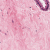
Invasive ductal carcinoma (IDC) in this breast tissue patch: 0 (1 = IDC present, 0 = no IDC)